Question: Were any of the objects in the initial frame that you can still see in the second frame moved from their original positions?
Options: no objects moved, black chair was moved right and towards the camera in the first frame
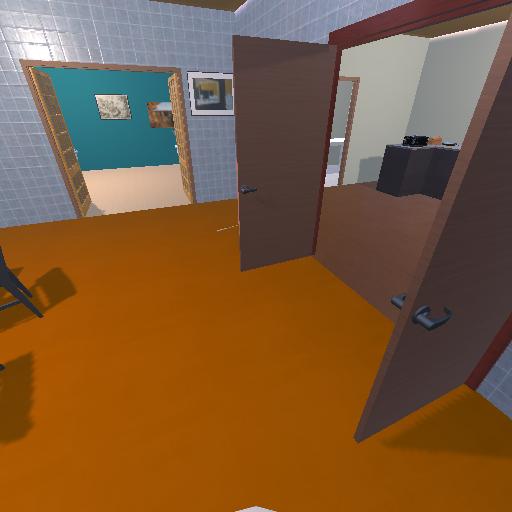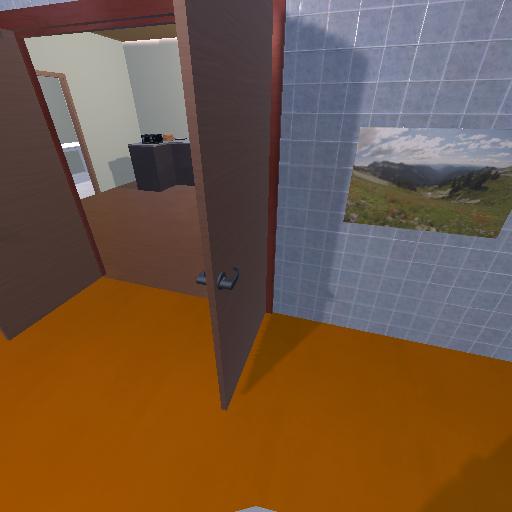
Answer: no objects moved